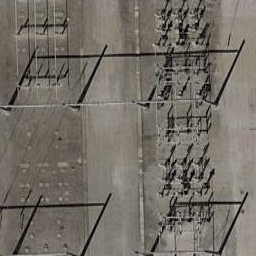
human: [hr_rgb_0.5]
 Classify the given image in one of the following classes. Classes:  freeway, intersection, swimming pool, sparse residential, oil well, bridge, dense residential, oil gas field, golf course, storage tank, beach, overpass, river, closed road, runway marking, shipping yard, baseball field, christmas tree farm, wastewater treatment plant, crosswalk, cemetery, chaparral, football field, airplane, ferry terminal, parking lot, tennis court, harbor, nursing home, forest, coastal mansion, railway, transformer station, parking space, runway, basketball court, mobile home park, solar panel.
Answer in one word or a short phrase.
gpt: transformer station